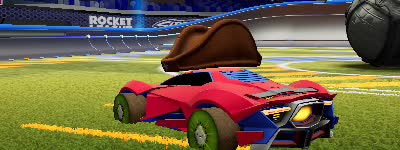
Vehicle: werewolf